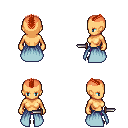
a pixel art fantasy rpg character, female body template, human, tanned skin, overskirt, magenta pants, red short mohawk hairstyle, dagger, four views (front, back, left, right), 2x2 character sprite sheet, small pixel art, hard edges, no anti-aliasing